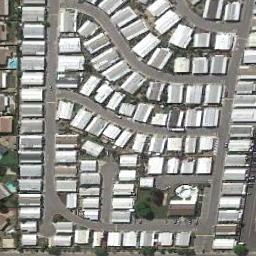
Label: mobile_home_park